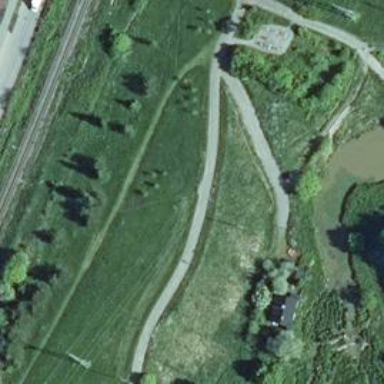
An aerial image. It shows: Path.